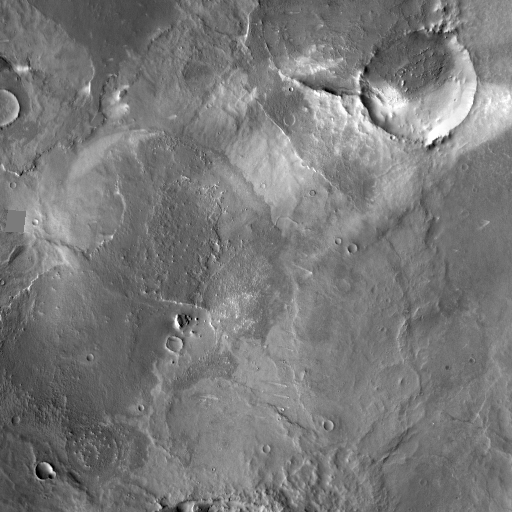
Crater classes present: Background, Other, Buried, Secondary